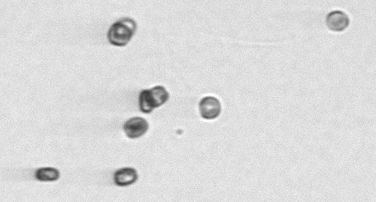
Label: Thalassiosira_sp_aff_mala